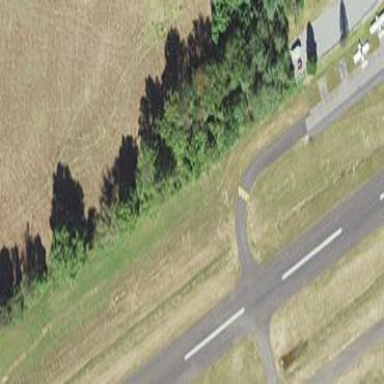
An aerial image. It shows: Unpaved apron area at the airport.